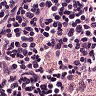
Metastatic tissue present: no